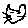
Label: cat